Interaction volume radius: 5 \u00c5
Interaction volume height: 25 \u00c5
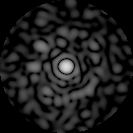
Disorder parameter: 0.854